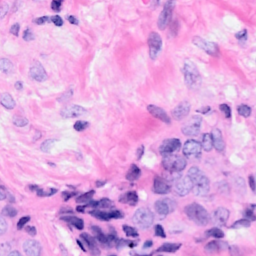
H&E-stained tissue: Breast